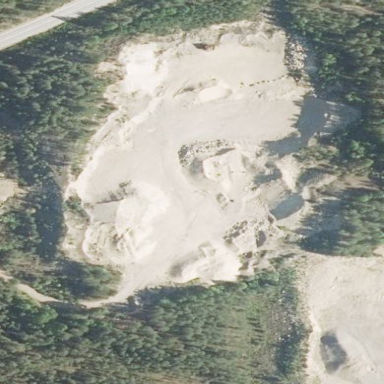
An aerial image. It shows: Quarry area.